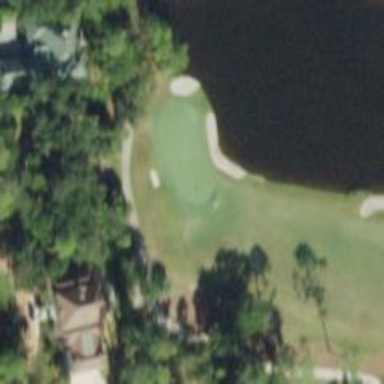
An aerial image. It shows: View of golf hole.